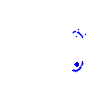
Particle: electron